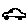
Label: car